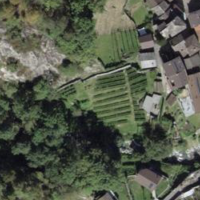
EUNIS habitat code: 55
Species observed at this site:
Cardamine heptaphylla